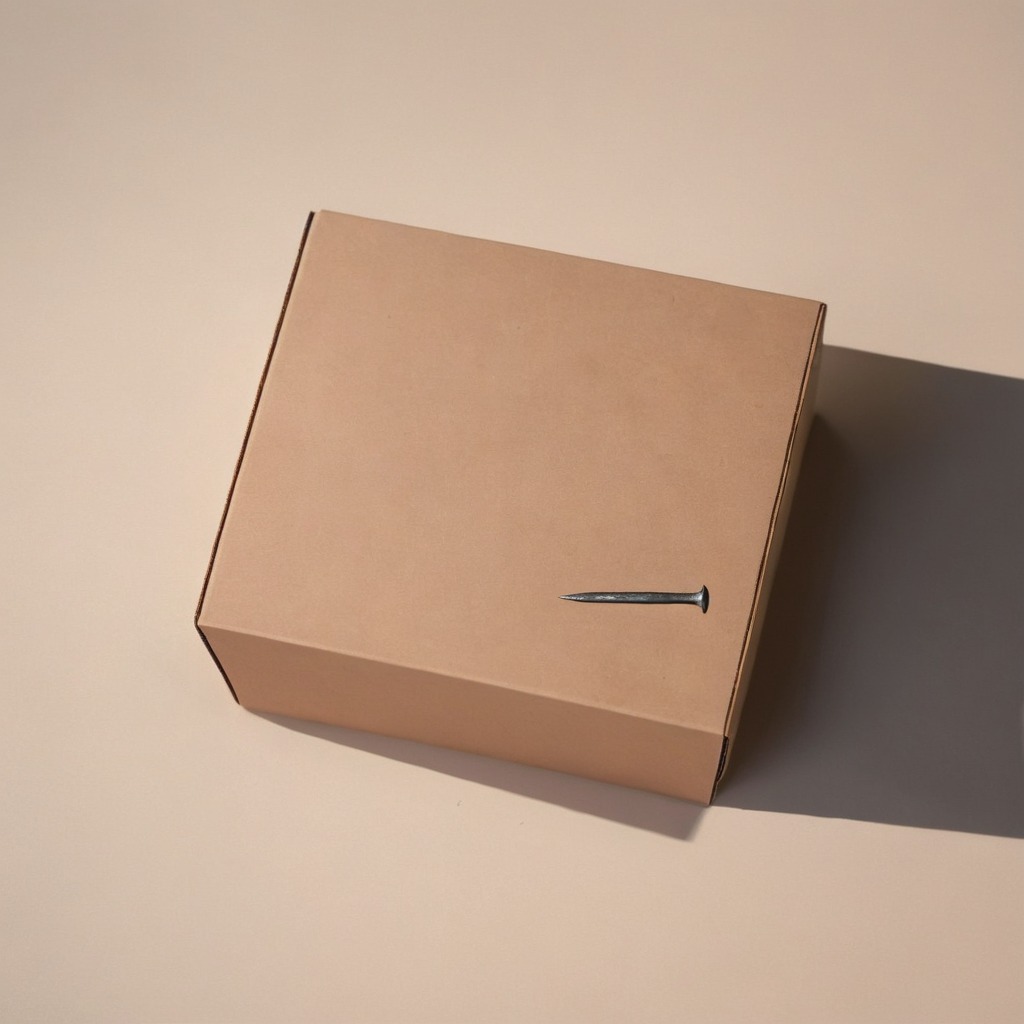
A nail is lying on the clean dry cardboard box surface in an outdoor workshop during daytime bright natural light soft shadows slightly creased but